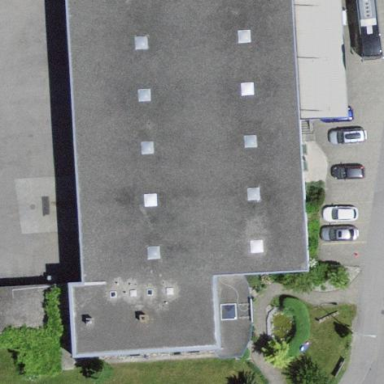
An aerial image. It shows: Flat-roofed building.